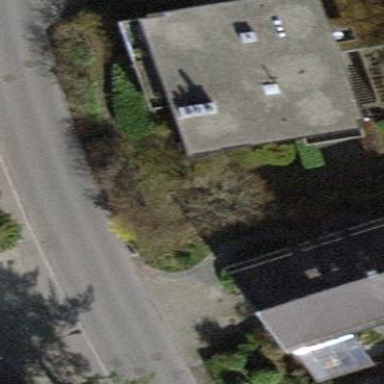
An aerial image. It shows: Flat-roofed apartment building.